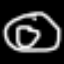
Label: donut